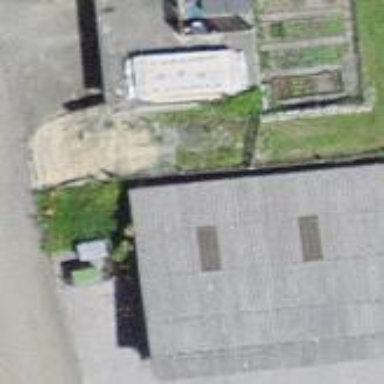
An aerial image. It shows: View of roof of building.